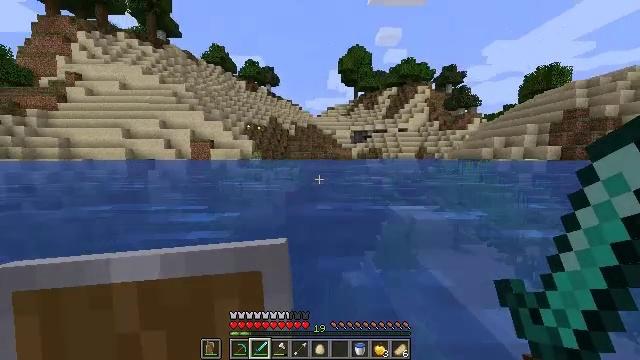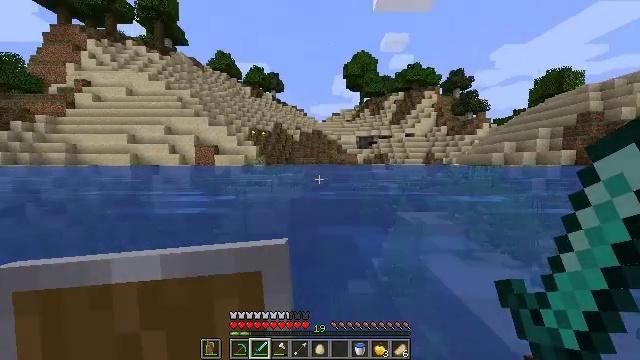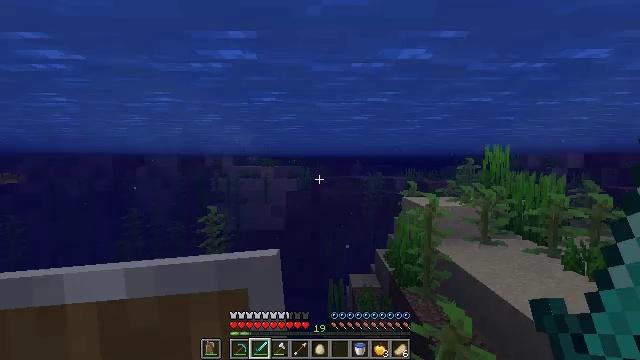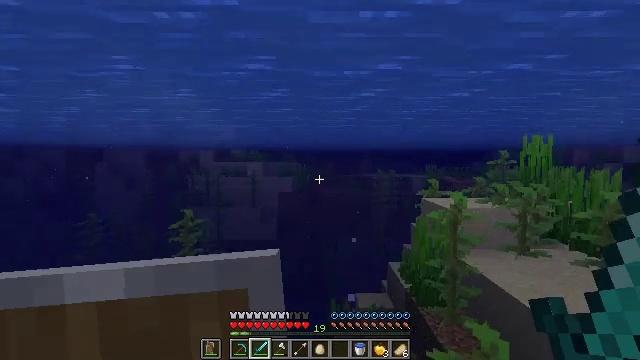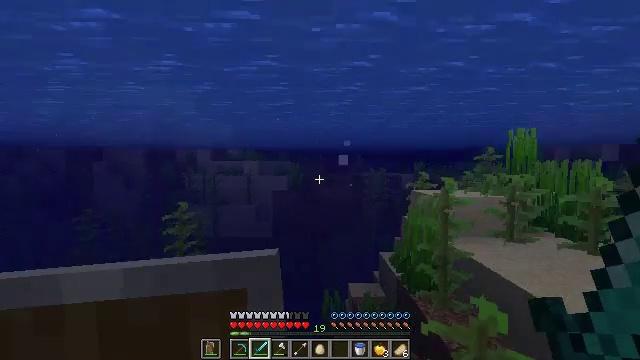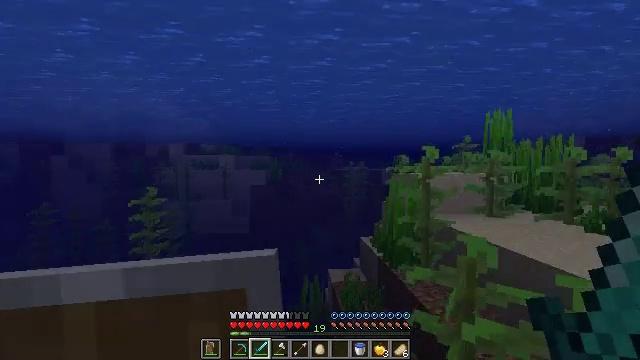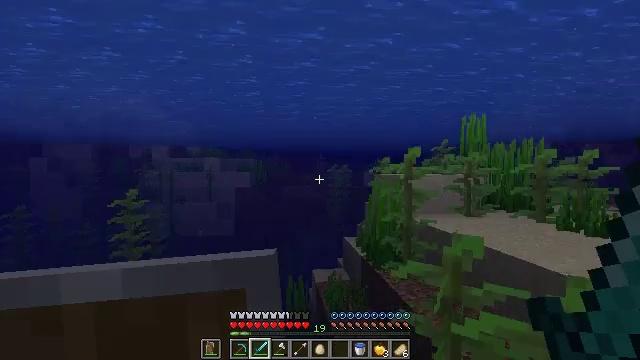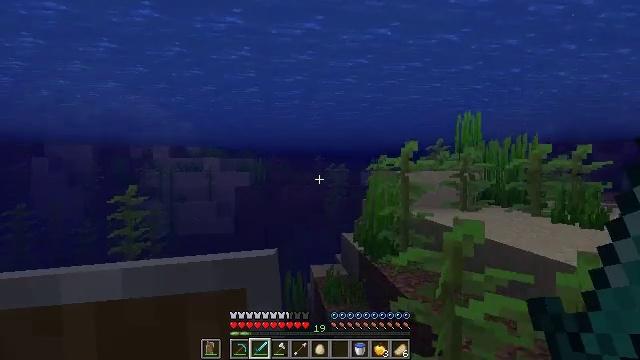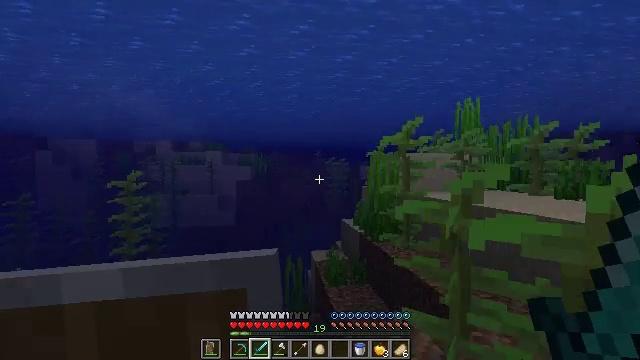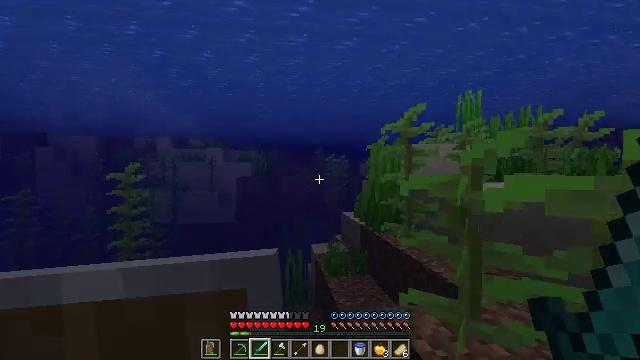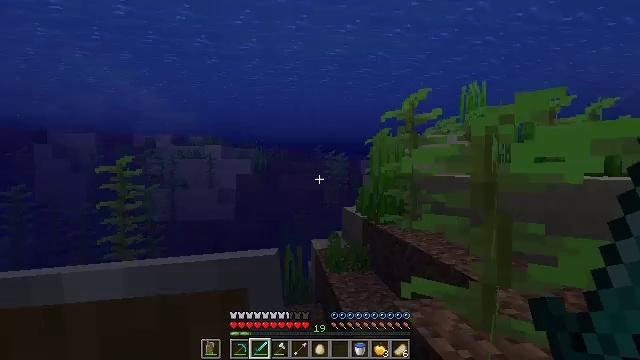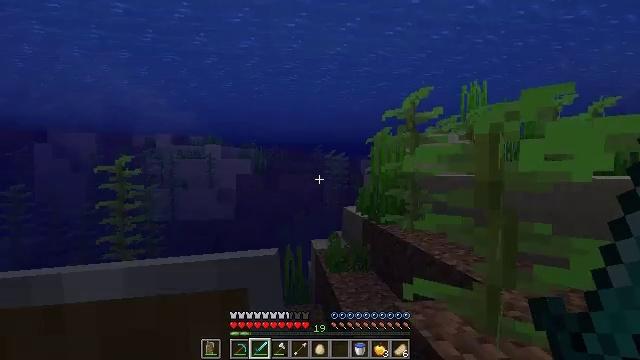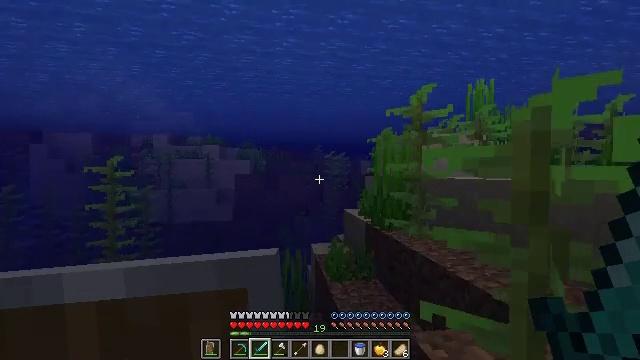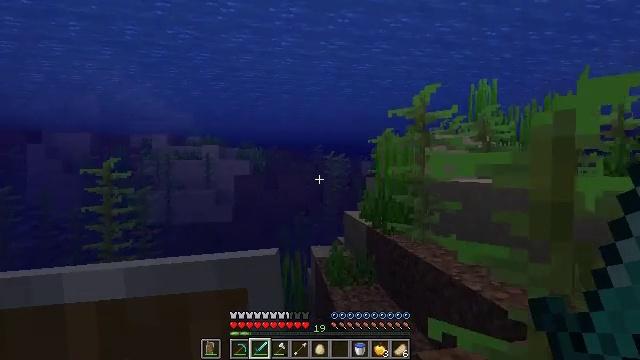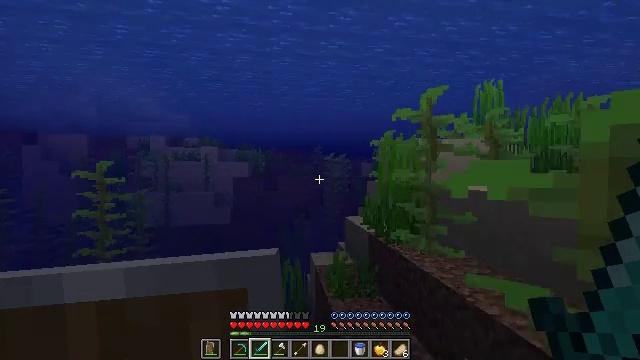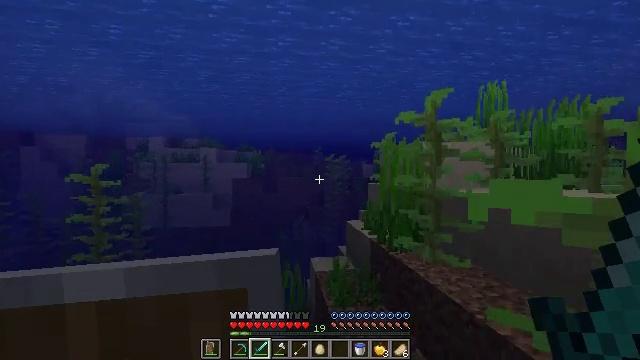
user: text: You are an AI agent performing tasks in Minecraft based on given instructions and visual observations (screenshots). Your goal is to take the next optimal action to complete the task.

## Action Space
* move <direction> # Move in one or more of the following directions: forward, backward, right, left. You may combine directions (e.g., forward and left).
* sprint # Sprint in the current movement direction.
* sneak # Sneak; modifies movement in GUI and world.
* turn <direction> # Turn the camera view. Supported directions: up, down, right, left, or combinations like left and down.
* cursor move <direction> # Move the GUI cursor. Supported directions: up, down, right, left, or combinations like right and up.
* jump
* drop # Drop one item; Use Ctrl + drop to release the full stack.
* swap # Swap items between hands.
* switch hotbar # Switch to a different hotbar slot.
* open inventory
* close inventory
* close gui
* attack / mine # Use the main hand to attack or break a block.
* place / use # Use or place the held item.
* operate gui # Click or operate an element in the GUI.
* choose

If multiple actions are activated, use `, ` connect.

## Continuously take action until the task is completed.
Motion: motion action
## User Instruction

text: Dig up some sand.
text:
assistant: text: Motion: move forward, sprint, turn left and up
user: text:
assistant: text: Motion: move forward, sprint
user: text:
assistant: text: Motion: move forward, sprint
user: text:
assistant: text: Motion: move forward, sprint, turn right
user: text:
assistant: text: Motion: move forward, sprint, turn right
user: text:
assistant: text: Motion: move forward, sprint, turn right
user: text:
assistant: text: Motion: move forward, sprint
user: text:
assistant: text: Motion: move forward, sprint
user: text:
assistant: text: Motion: move forward, sprint
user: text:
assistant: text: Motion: move forward, sprint, jump
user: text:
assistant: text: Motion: move forward, sprint, jump
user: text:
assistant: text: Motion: move forward, sprint, jump
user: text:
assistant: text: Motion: move forward, sprint, jump
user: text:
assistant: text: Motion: move forward, sprint, jump
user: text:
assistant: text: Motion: move forward, sprint, jump
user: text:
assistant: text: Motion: move forward, sprint, jump
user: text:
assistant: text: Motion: move forward, sprint
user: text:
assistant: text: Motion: move forward, sprint
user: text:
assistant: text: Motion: move forward, sprint
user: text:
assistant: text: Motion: move forward, sprint
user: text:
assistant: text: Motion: move forward, sprint
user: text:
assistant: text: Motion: move forward, sprint
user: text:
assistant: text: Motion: move forward, sprint
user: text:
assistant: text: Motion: move forward, sprint
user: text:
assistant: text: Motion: move forward, sprint
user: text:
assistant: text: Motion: move forward, sprint
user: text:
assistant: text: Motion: move forward, sprint
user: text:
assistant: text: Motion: move forward, sprint
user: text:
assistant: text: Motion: move forward, sprint
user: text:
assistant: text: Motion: move forward, sprint